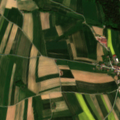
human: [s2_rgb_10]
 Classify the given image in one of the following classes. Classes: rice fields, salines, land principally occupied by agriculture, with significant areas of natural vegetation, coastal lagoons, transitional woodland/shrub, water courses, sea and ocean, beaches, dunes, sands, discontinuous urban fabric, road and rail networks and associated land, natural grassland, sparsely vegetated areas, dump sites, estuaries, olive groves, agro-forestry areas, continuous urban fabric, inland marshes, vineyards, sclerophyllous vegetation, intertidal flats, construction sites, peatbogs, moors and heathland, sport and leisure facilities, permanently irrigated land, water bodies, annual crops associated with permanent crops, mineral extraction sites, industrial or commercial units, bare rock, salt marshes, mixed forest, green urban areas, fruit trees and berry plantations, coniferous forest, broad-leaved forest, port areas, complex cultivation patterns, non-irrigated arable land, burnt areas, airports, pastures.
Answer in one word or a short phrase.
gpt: non-irrigated arable land, land principally occupied by agriculture, with significant areas of natural vegetation, coniferous forest